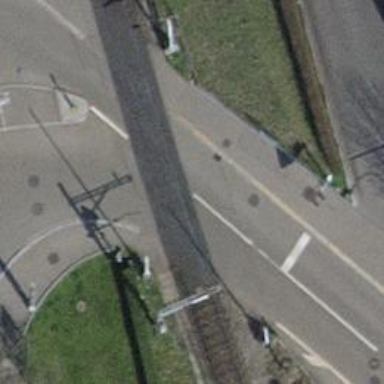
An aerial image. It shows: Sidewalk along the footway.